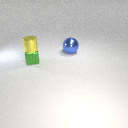
small green metal cube below small yellow metal cylinder